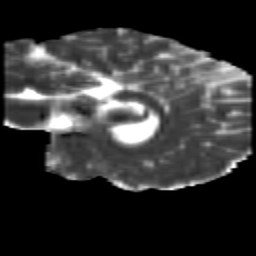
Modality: MD
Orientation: sagittal
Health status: healthy
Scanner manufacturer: siemens
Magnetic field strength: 3 T
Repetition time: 10 s
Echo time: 0.092 s